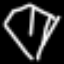
Label: diamond